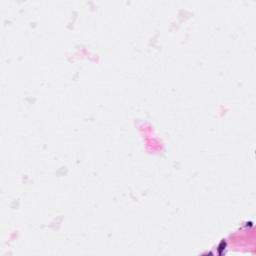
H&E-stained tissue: Breast